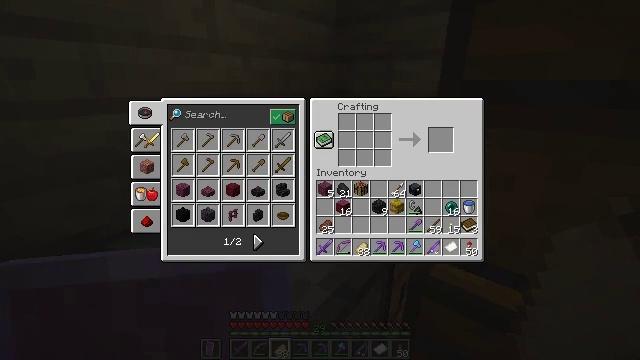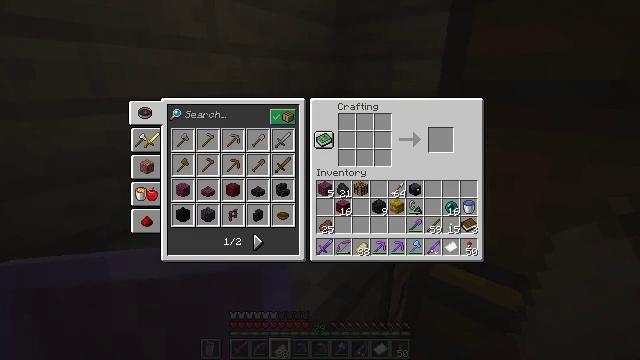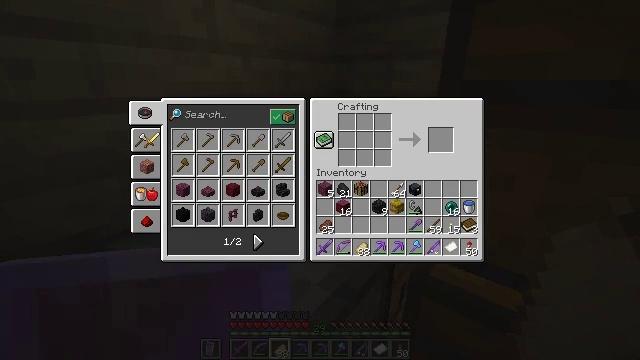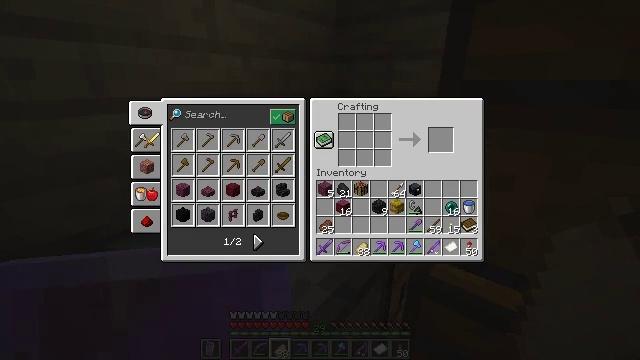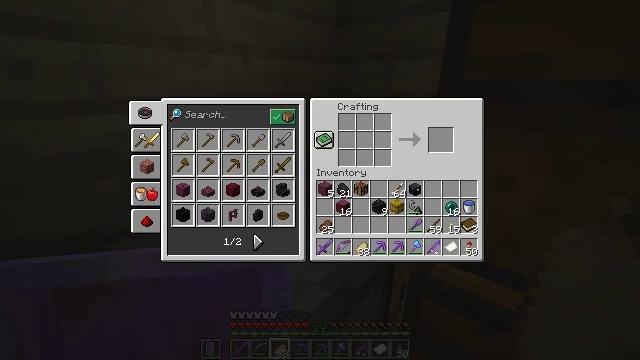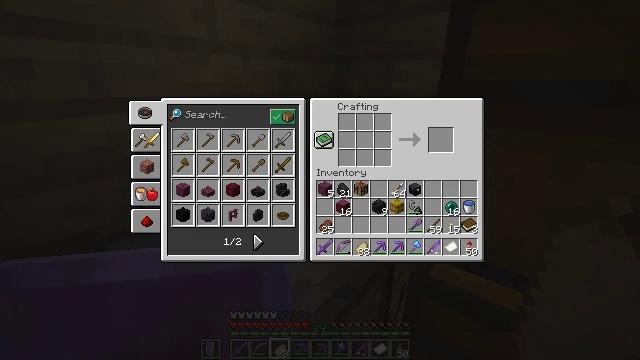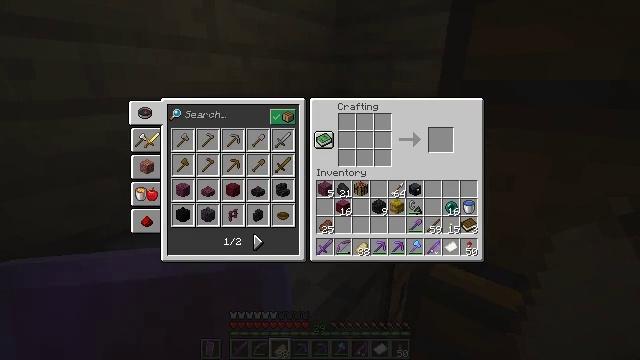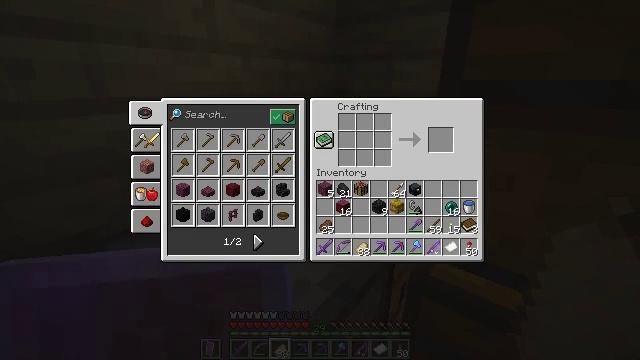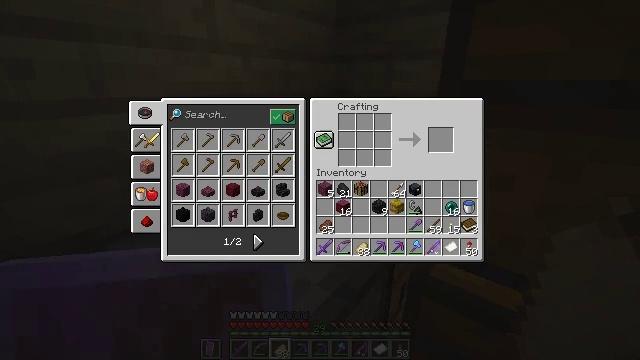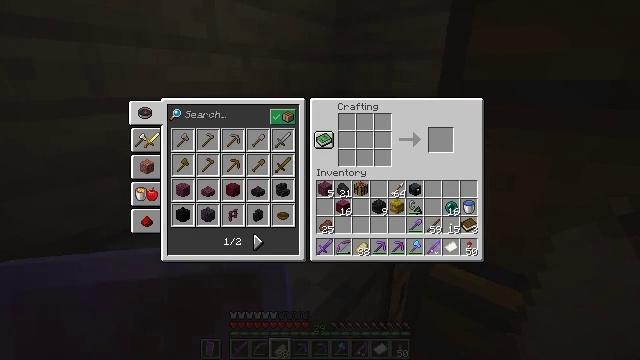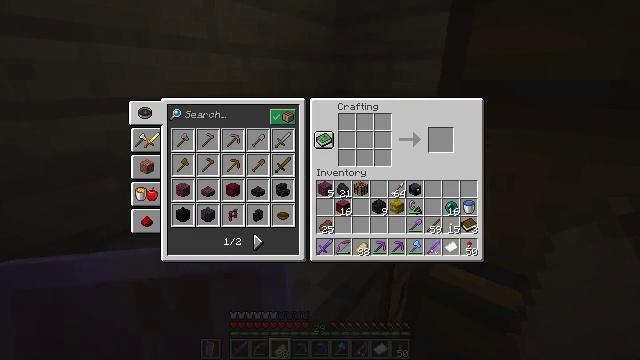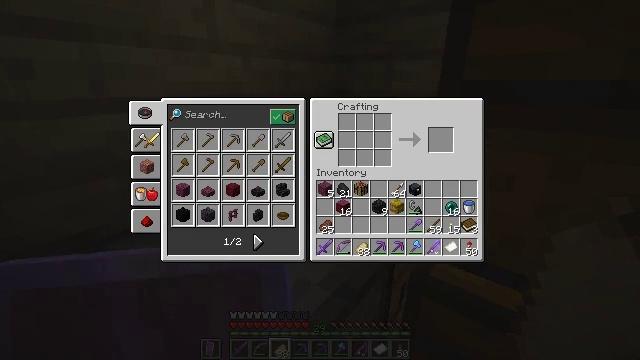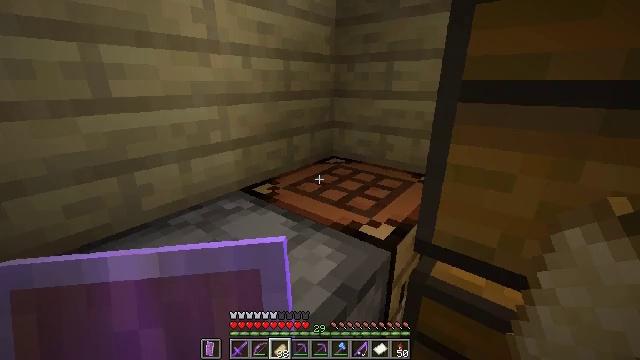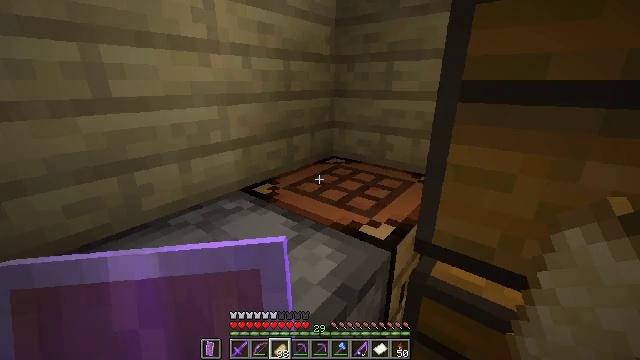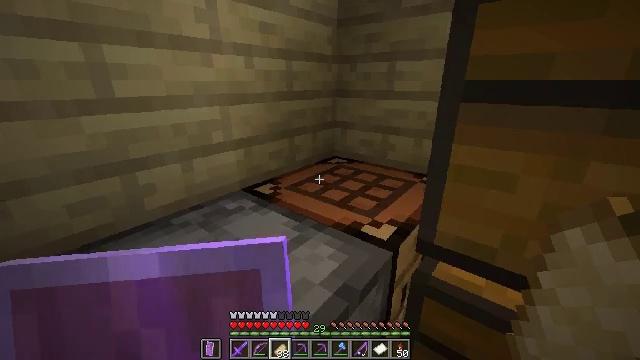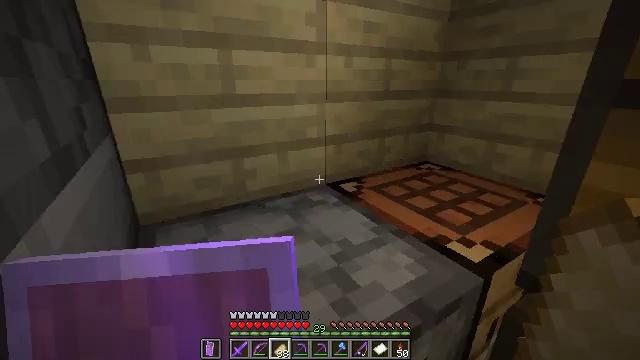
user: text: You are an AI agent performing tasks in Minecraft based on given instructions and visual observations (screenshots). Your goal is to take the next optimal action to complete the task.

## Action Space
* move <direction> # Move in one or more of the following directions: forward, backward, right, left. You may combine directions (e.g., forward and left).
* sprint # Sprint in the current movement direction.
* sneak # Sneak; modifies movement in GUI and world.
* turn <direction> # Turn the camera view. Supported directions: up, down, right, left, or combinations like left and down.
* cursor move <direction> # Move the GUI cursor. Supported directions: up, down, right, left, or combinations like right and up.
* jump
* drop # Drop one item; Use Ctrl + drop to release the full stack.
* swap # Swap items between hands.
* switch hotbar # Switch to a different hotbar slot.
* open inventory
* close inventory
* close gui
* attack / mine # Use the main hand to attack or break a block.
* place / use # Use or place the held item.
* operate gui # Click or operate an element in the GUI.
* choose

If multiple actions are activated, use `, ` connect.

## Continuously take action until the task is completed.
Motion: motion action
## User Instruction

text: Convert crimson stems into crimson planks.
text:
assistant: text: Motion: no_op
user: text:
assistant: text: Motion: no_op
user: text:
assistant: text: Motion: no_op
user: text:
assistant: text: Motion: no_op
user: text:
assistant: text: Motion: no_op
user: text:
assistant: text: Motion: no_op
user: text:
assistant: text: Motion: no_op
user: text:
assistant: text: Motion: no_op
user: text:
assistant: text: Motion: no_op
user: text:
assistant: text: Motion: no_op
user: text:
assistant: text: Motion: no_op
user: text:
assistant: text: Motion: no_op
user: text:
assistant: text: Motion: no_op
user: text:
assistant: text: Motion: no_op
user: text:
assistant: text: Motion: turn left
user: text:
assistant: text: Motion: turn left and up
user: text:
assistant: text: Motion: turn left and up
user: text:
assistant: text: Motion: turn left and down
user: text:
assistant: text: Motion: turn left
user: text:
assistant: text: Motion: turn left
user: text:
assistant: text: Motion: turn left
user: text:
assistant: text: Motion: turn left
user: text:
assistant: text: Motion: no_op
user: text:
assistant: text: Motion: no_op
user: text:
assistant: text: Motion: no_op
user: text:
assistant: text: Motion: no_op
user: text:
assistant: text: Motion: move forward
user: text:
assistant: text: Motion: move forward
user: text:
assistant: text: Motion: move forward
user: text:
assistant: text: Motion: move forward